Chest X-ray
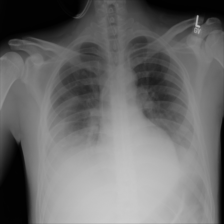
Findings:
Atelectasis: negative
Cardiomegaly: negative
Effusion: positive
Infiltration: negative
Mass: negative
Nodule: negative
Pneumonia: negative
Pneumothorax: negative
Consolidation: negative
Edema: negative
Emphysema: negative
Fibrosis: negative
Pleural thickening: negative
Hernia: negative